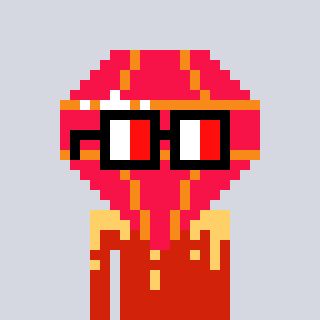
a pixel art character with square glasses with black frames and red eyes, a red diamond-shaped head and a red-colored body on a cool background